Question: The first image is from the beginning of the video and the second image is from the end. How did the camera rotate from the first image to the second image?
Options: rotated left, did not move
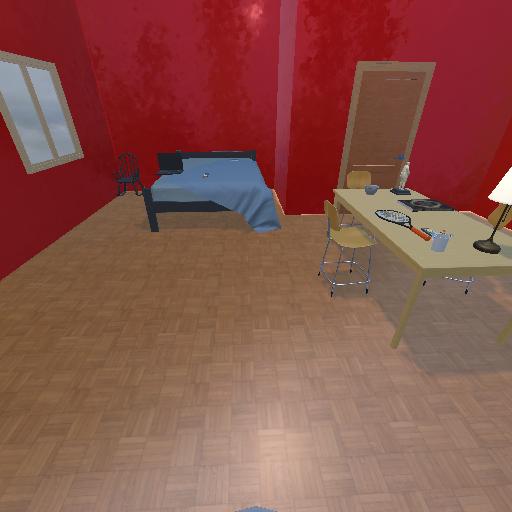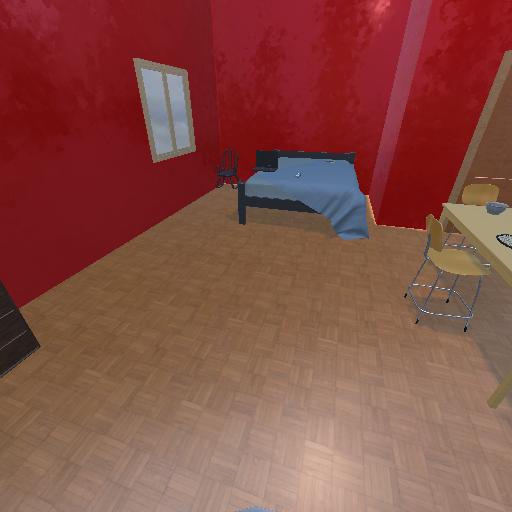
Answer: rotated left